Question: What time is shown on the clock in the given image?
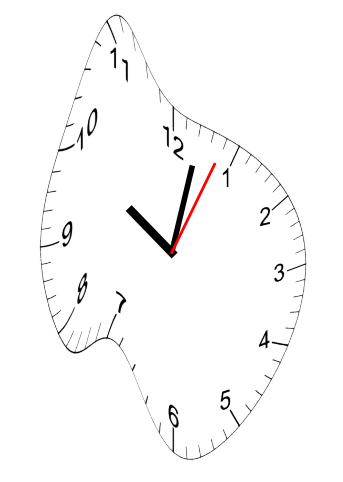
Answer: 10:02:04